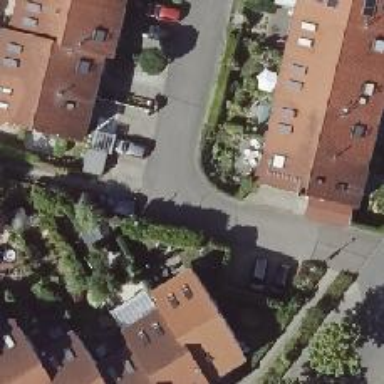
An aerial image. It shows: Asphalt road designated as living street.